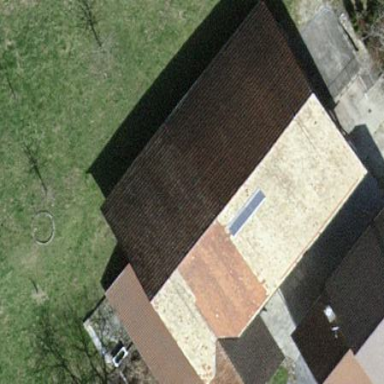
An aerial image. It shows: Building with tiled roof.